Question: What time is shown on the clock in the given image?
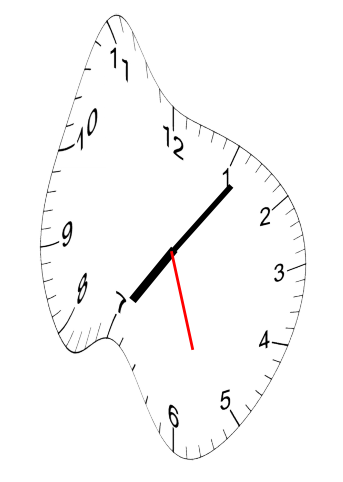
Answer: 07:06:27